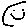
Label: smiley face